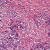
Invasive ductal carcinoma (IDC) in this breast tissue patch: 1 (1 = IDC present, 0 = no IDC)